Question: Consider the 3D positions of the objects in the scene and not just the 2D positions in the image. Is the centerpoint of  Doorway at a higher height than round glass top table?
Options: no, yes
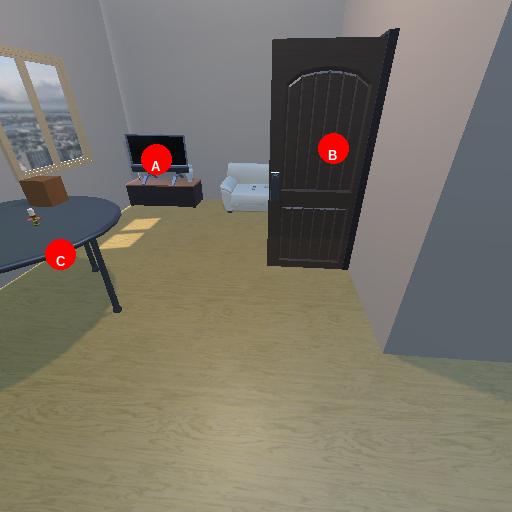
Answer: no